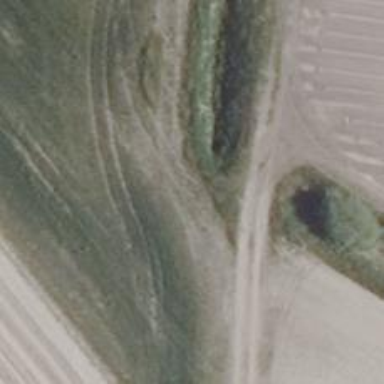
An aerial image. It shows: Culvert tunnel.